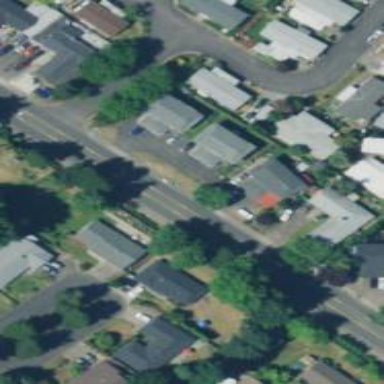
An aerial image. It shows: Living street.